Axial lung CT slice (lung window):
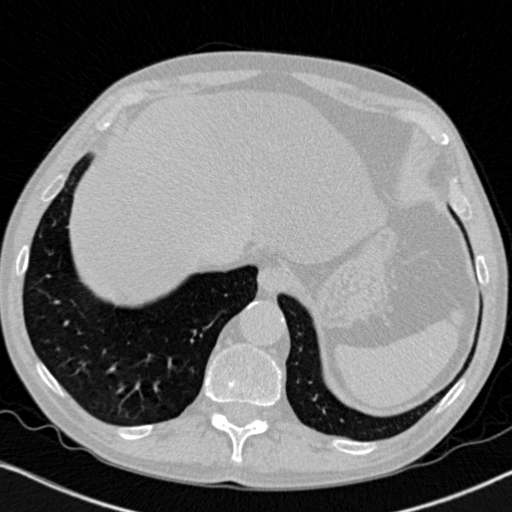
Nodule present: no